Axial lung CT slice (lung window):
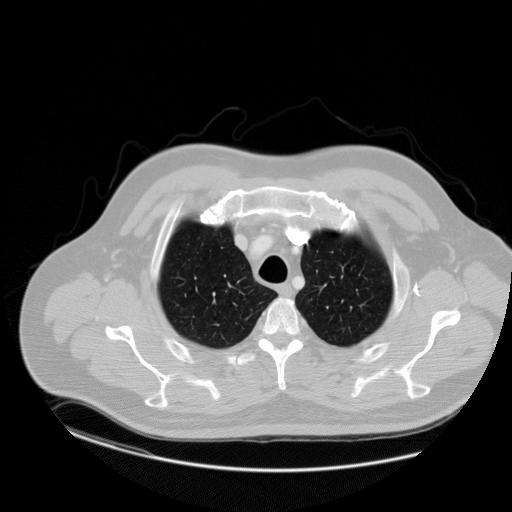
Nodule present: no